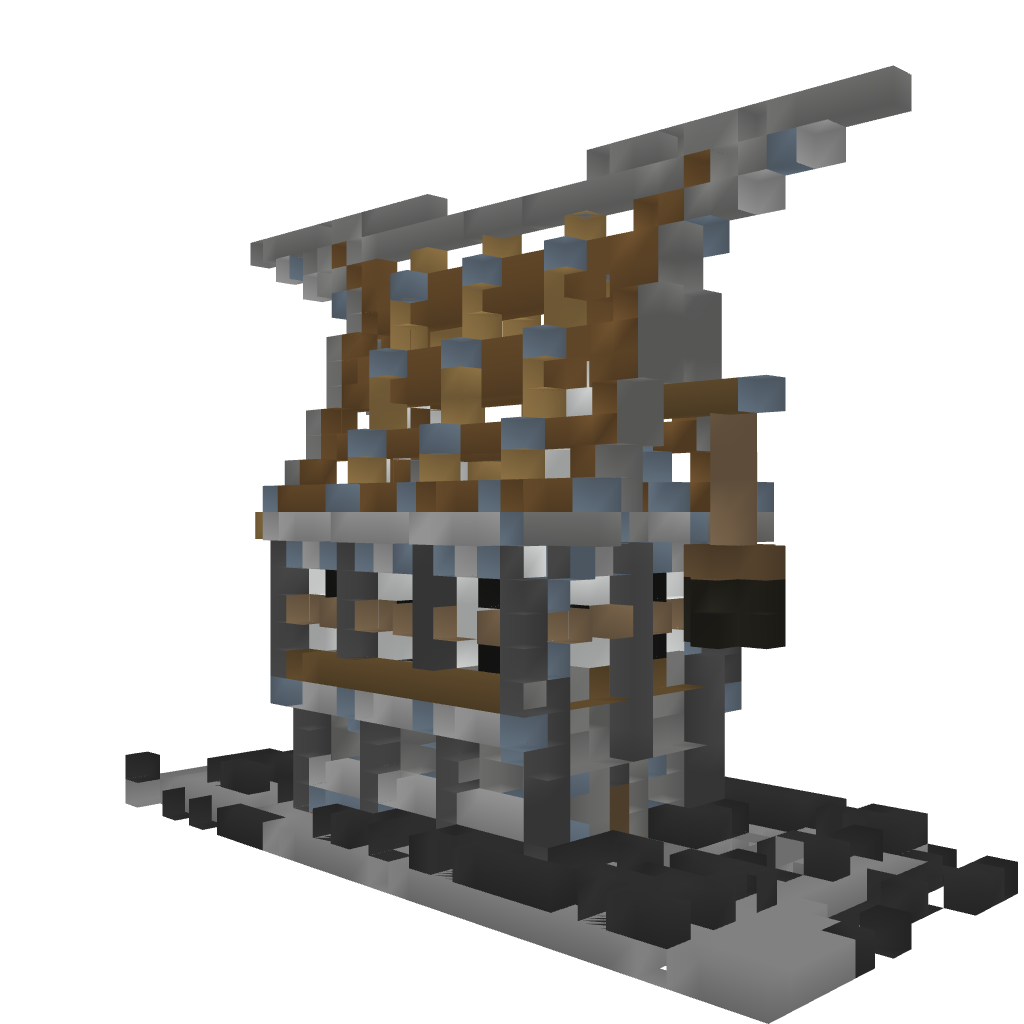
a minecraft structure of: Nordic Medieval house